Question: I have an Excel document that contains duty shifts. I would like to findout if there is any merged cells like given below withing given range..

How can I determine the cells are filled in given range or the cells are merged in given range?
'''
If IsEmpty(Range("NewRange")) = False Then
z = z + 1 'My counter
End If
'''
I tried IsEmpty Function but it doesnt work correctly on merged cells. You can try but the result is same.. While I got a block of empty cells there it counts as filled..
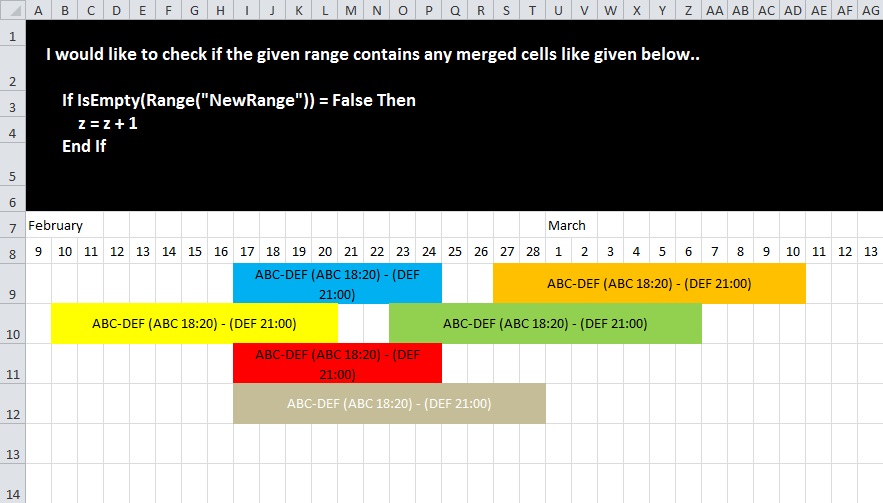
Answer: MS Excel 2010 and higher has <URL>, which returns if if the range contains merged cells.
Another method you'll find here: <URL>
'''
Dim r As Range
Set r = Range("A9:G10")
With r
If IsNull(.MergeCells) = True Or .MergeCells = True Then
z = z + 1
End If
End With
'''